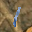
Label: 1